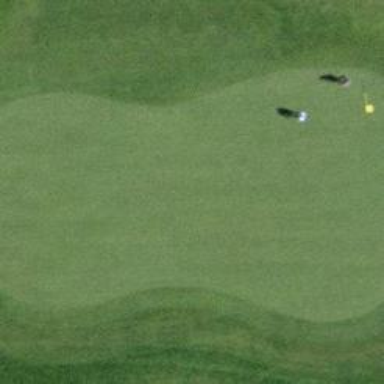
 ideal for leisure and sports activities."